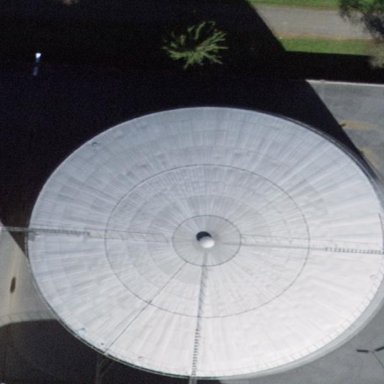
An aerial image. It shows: Storage tank which is man-made and housed in building.